Question: I want to do something like this: user clicks on a button "Choose color", and a simple popup with e.g. 5 colors appears. I could do this with PopupWindow and inner ListView, but is there a simpler solution, like a specific widget for this?
How it should look like:
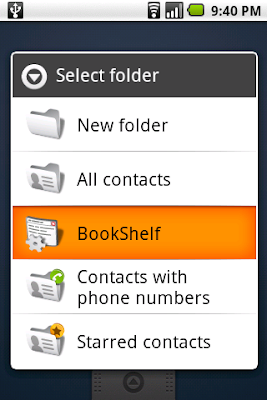
Answer: Use 'AlertDialog.Builder' and supply an 'Adapter' via 'setAdapter()' that generates your rows.